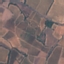
Label: PermanentCrop